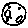
Label: moon